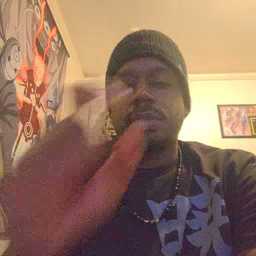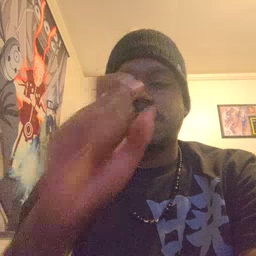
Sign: doll